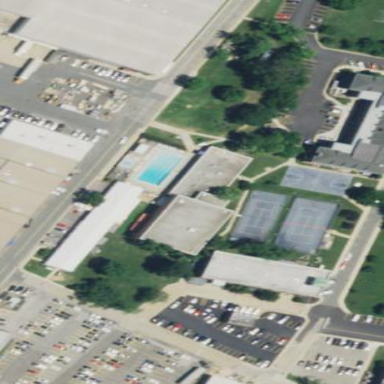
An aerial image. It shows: Building used as fitness center.